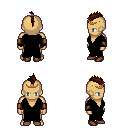
a pixel art fantasy rpg character, male body template, human, tanned skin, black robe, white pants, brown mohawk hairstyle, bronze tiara, leather bracers, brown shoes, four views (front, back, left, right), 2x2 character sprite sheet, small pixel art, hard edges, no anti-aliasing